【题型】填空题　【知识点】解析几何　【难度】medium
如图所示，平面直角坐标系 $xOy$ 中，四边形 $ABCD$ 满足 $AB \perp AD$，$CB \perp CD$，$\vec{BA} \cdot \vec{BC} + 2\vec{DA} \cdot \vec{DC} = 0$，若点 $A$，$C$ 分别为椭圆 $E: \dfrac{x^2}{8} + \dfrac{y^2}{b^2} = 1(b>0)$ 的上、下顶点，点 $B$ 在椭圆 $E$ 上，点 $D$ 不在椭圆 $E$ 上，则椭圆 $E$ 的焦距为 \underline{\quad 4 \quad}.

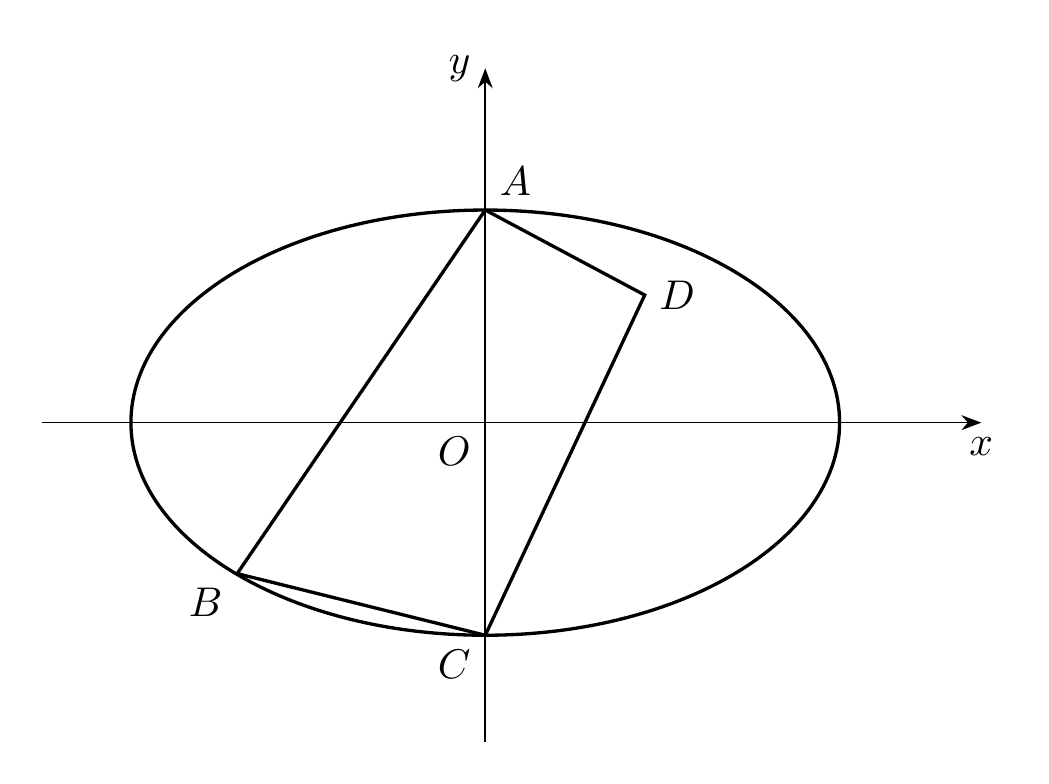
【解答】
【分析】由 $AB \perp AD$，$CB \perp CD$ 可得 $A$，$B$，$C$，$D$ 四点共圆，再由题设求出圆心，表示出圆的方程，将 $(0,b)$ 代入椭圆及圆的方程，求出 $b^2$，即可得出答案.

【解答】解：由题意得 $A(0,b)$，$C(0,-b)$，设 $B(x_1, y_1)$，$D(x_2, y_2)$，连接 $BD$，如图所示：

$\because AB \perp AD$，$CB \perp CD$，
$\therefore A$，$B$，$C$，$D$ 在以 $BD$ 为直径的圆 $M$ 上，且 $\angle ABC + \angle ADC = \pi$，
又原点 $O$ 为圆 $M$ 的弦 $AC$ 的中点，则圆心在 $AC$ 的垂直平分线上，即在 $x$ 轴上，则 $y_1 + y_2 = 0$，
又 $\vec{BA} \cdot \vec{BC} + 2\vec{DA} \cdot \vec{DC} = 0$，则 $|\vec{BA}||\vec{BC}|\cos\angle ABC + 2|\vec{DA}||\vec{DC}|\cos\angle ADC = 0$，
$\because \angle ABC + \angle ADC = \pi$，$\therefore \cos\angle ABC + \cos\angle ADC = 0$，
$\therefore (|\vec{BA}||\vec{BC}| - 2|\vec{DA}||\vec{DC}|) \cdot \cos\angle ADC = 0$，
当 $\cos\angle ADC \neq 0$ 时，则 $|\vec{BA}||\vec{BC}| - 2|\vec{DA}||\vec{DC}| = 0$，
若 $\cos\angle ADC = 0$ 时，则四边形 $ABCD$ 为矩形，则点 $D$ 也在椭圆 $E$ 上，与点 $D$ 不在椭圆 $E$ 上矛盾，
$\therefore S_{\triangle ABC} = 2S_{\triangle ADC}$，$\therefore x_1 = -2x_2$，故圆 $M$ 的圆心坐标为 $(\dfrac{x_1}{4}, 0)$，
$\therefore$ 圆 $M$ 的方程为 $(x - \dfrac{x_1}{4})^2 + y^2 = \dfrac{9}{16}x_1^2 + y_1^2$，
将 $(0,b)$ 代入得 $b^2 = \dfrac{1}{2}x_1^2 + y_1^2$，
又 $\dfrac{x_1^2}{8} + \dfrac{y_1^2}{b^2} = 1$，解得 $b^2 = 4$，
故椭圆 $E$ 的焦距为 $2\sqrt{8-b^2} = 4$.

故答案为：4.

【点评】本题考查椭圆的性质，考查转化思想，考查逻辑推理能力和运算能力，属于中档题.
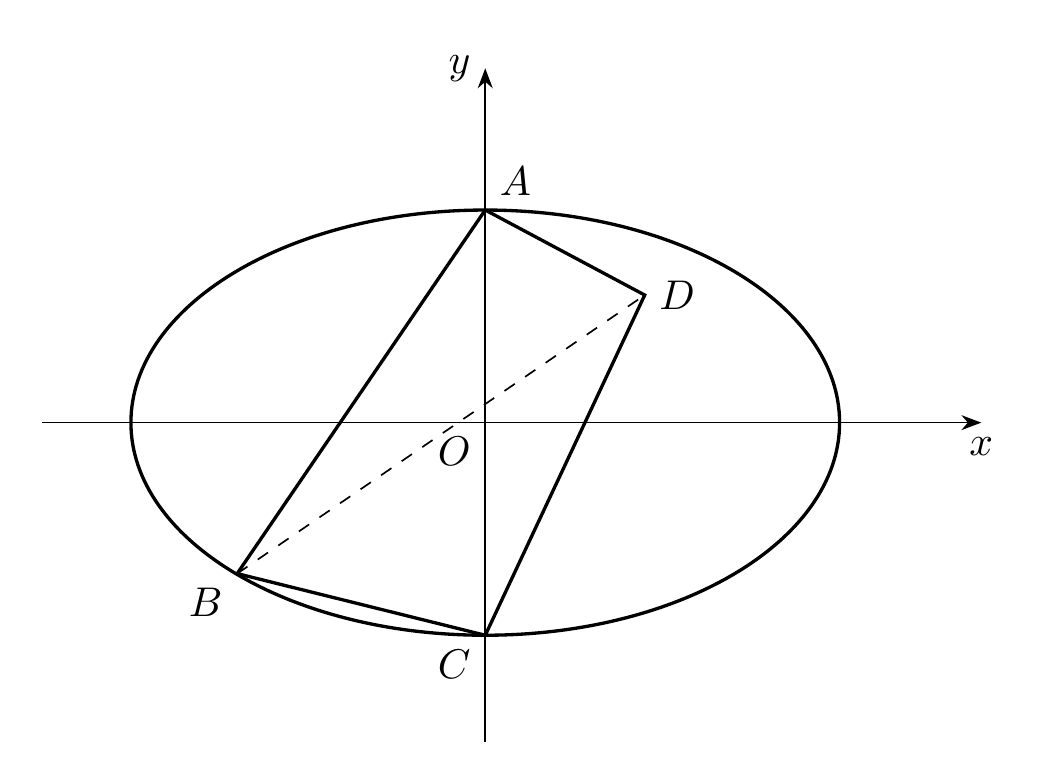